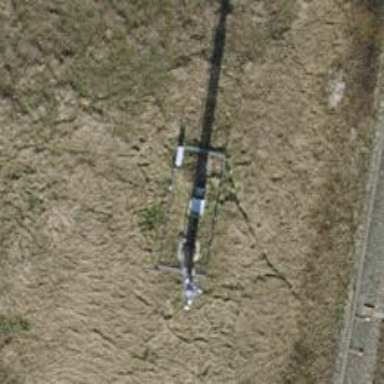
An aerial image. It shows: Mast structure.